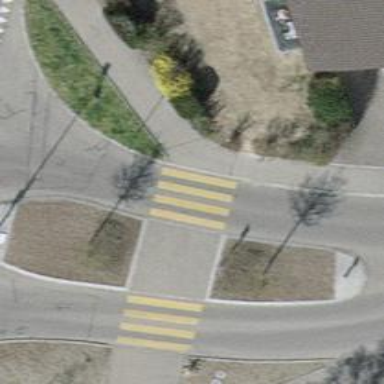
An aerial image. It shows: Uncontrolled crossing on the road.